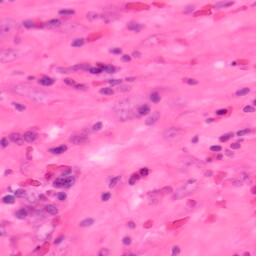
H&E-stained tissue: Colon